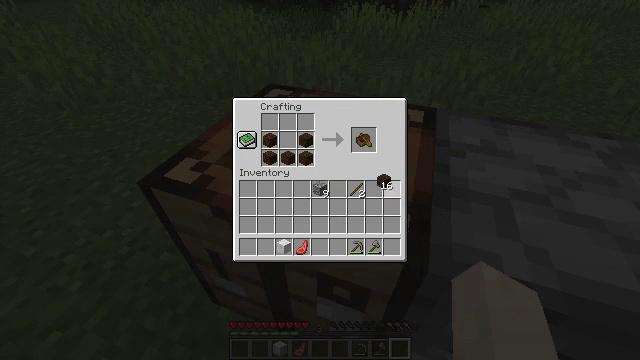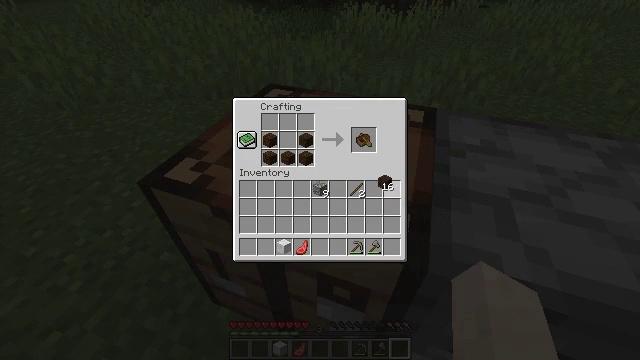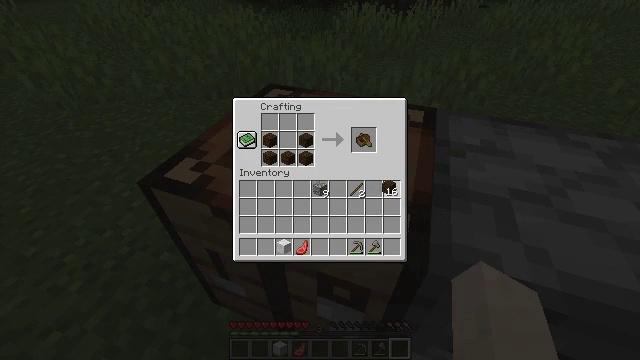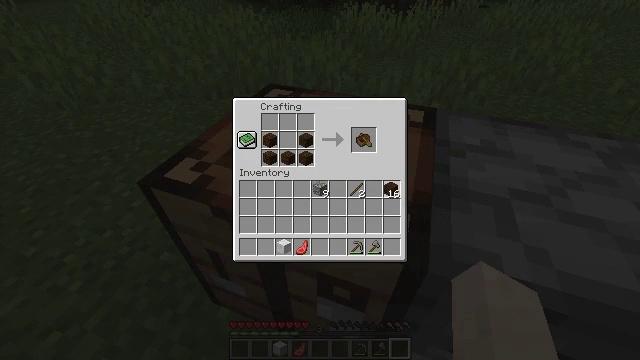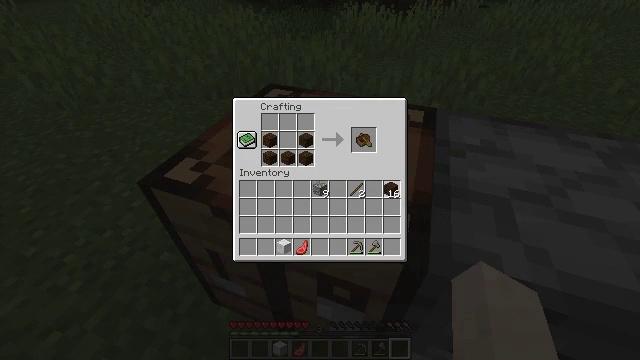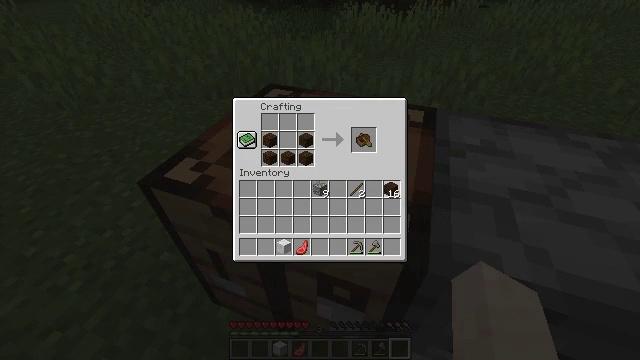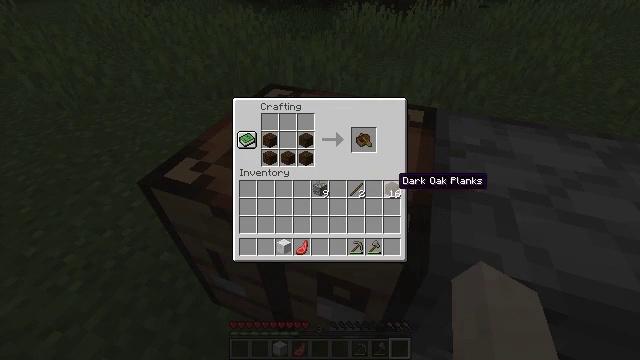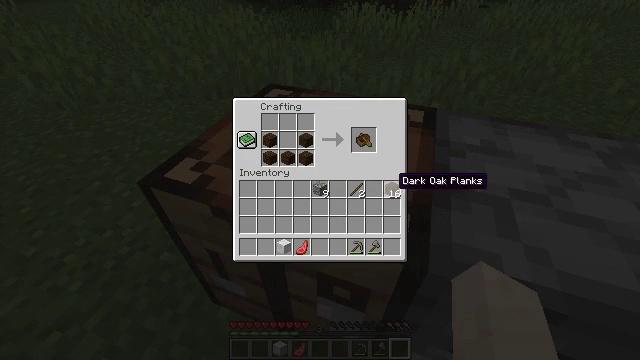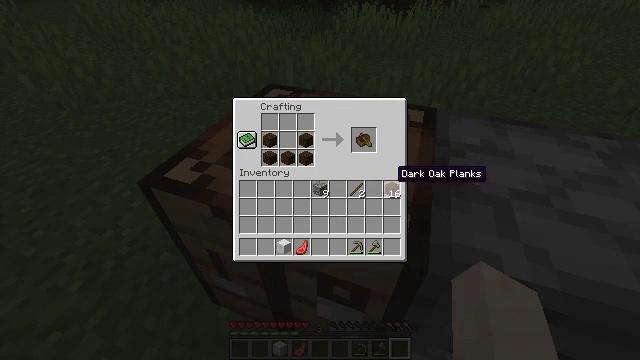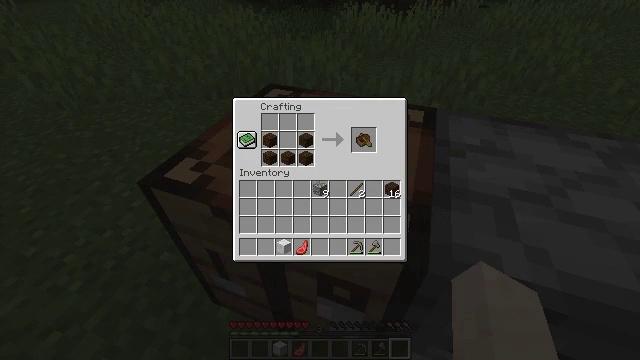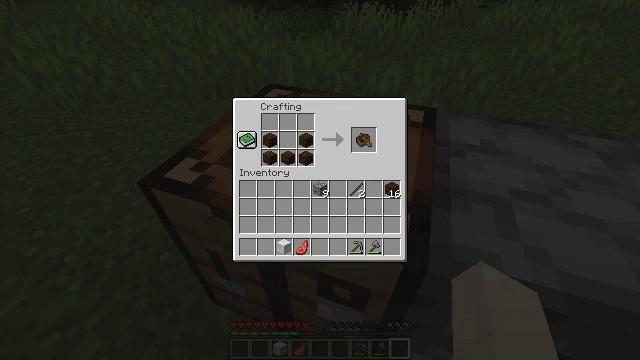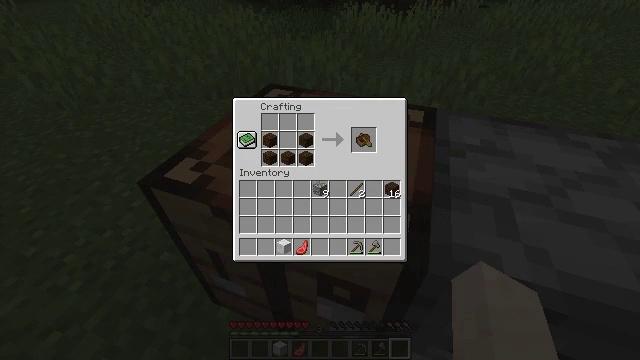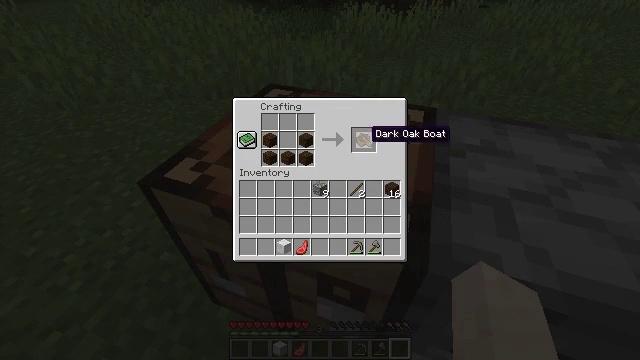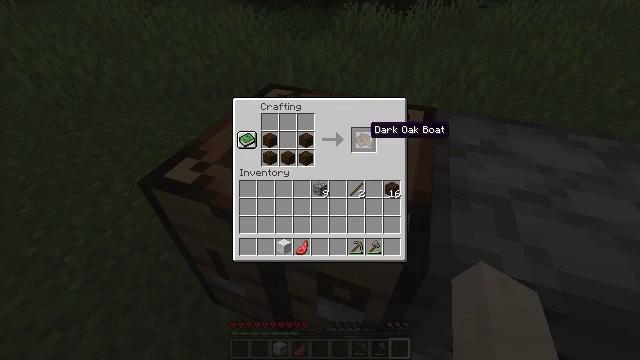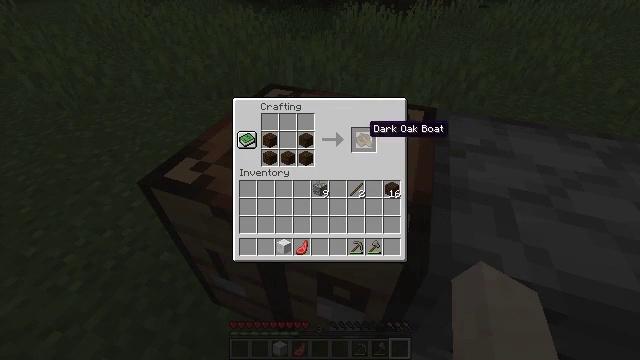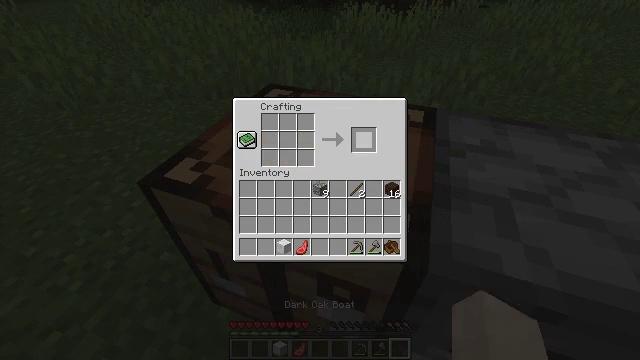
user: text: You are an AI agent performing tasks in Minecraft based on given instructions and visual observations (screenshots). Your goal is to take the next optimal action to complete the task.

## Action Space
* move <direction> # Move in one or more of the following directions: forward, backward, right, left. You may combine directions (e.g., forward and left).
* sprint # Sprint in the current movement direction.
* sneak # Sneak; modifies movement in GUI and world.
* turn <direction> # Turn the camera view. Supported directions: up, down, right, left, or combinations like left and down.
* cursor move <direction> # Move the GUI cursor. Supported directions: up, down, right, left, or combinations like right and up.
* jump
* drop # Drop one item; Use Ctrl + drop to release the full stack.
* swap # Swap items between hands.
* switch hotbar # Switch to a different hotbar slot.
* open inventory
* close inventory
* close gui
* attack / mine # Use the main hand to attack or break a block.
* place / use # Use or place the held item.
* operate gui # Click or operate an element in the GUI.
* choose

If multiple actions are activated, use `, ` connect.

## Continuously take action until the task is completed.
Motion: motion action
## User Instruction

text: To get a dark oak boat with planks, open a crafting table.
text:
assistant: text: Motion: no_op
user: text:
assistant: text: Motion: no_op
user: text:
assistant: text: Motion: no_op
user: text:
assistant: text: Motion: operate gui
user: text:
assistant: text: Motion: operate gui
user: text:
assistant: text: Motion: no_op
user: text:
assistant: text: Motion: no_op
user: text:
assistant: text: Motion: cursor move up
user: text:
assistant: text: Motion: sneak, cursor move up
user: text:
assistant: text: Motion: sneak, cursor move left and up
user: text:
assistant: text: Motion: sneak, cursor move left and up
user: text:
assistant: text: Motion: sneak, cursor move left and up
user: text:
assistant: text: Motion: sneak
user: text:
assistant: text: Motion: sneak
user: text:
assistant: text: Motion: sneak, operate gui
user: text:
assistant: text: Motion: sneak, operate gui
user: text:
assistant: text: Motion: sneak
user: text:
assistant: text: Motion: sneak
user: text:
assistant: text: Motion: sneak
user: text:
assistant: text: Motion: sneak
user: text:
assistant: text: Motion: sneak